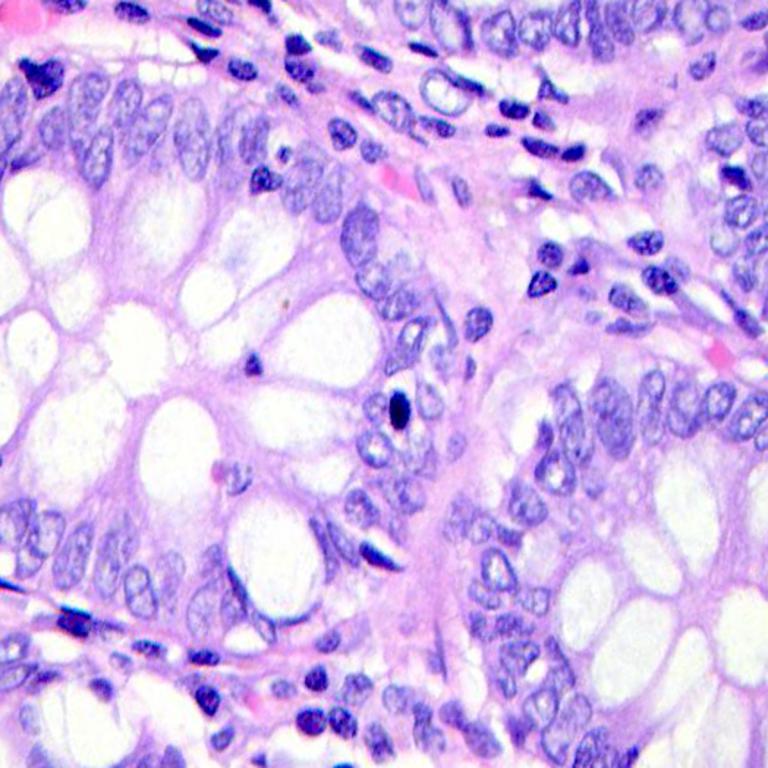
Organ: colon
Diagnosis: benign